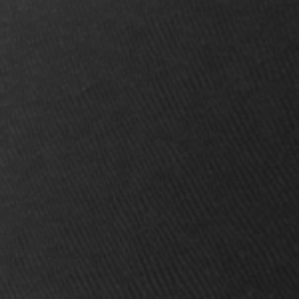
Label: frost